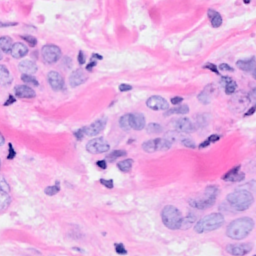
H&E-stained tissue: Breast